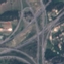
Label: Highway